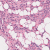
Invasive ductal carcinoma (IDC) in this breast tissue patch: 1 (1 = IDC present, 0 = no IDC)